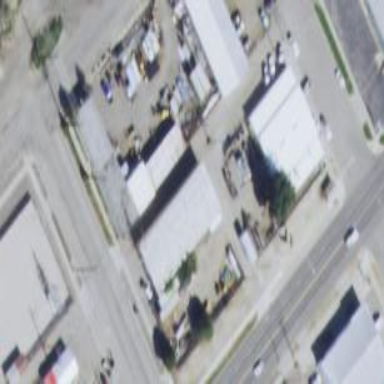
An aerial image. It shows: Scrap yard located in industrial area.